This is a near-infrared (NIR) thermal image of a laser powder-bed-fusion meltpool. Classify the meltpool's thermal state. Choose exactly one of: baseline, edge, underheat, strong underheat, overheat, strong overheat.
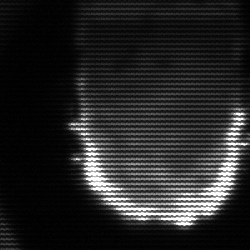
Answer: baseline